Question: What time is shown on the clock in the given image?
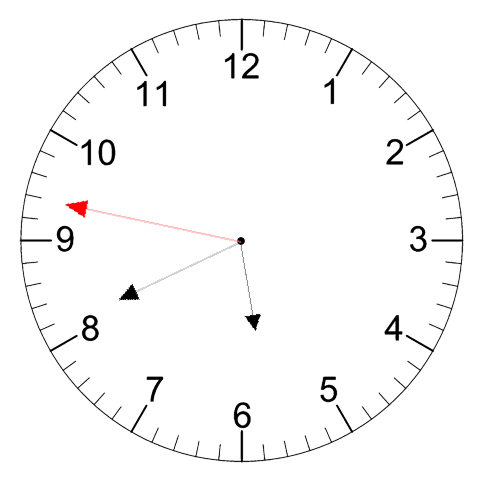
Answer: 05:40:47